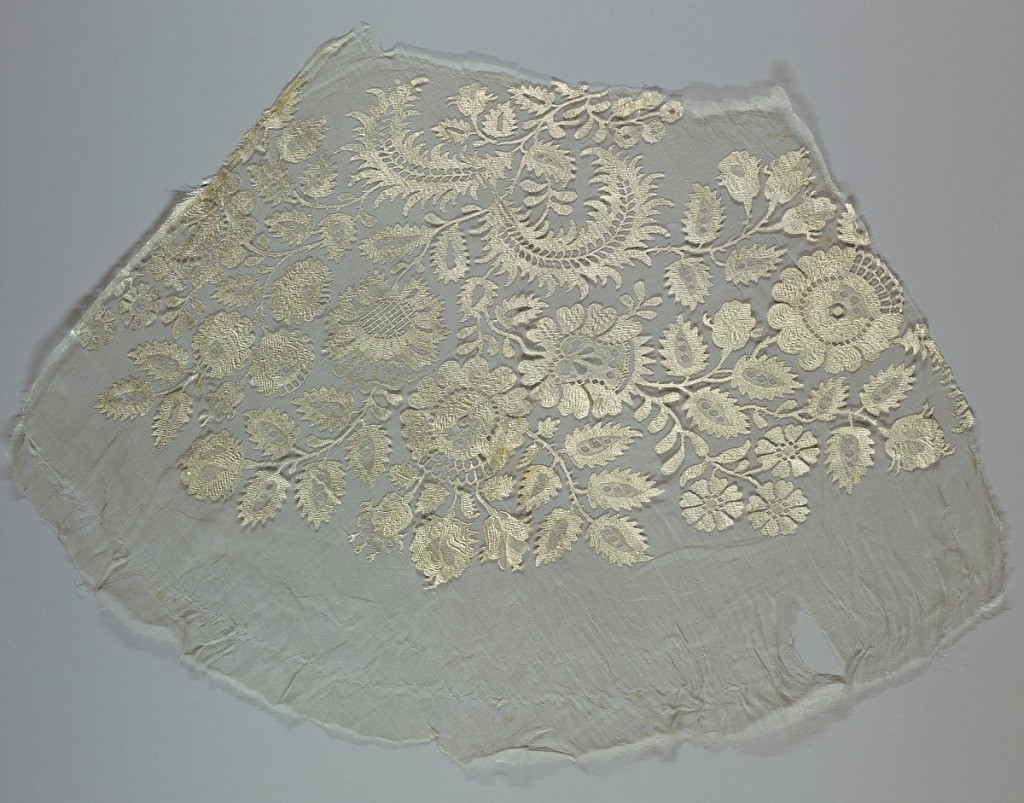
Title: Fragment
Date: late 19th century
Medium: silk Technique: machine lace
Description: Full three-quarter length sleeve of fine silk machine embroidered with a floral pattern in white silk floss and gathered to a small straight white satin cuff.